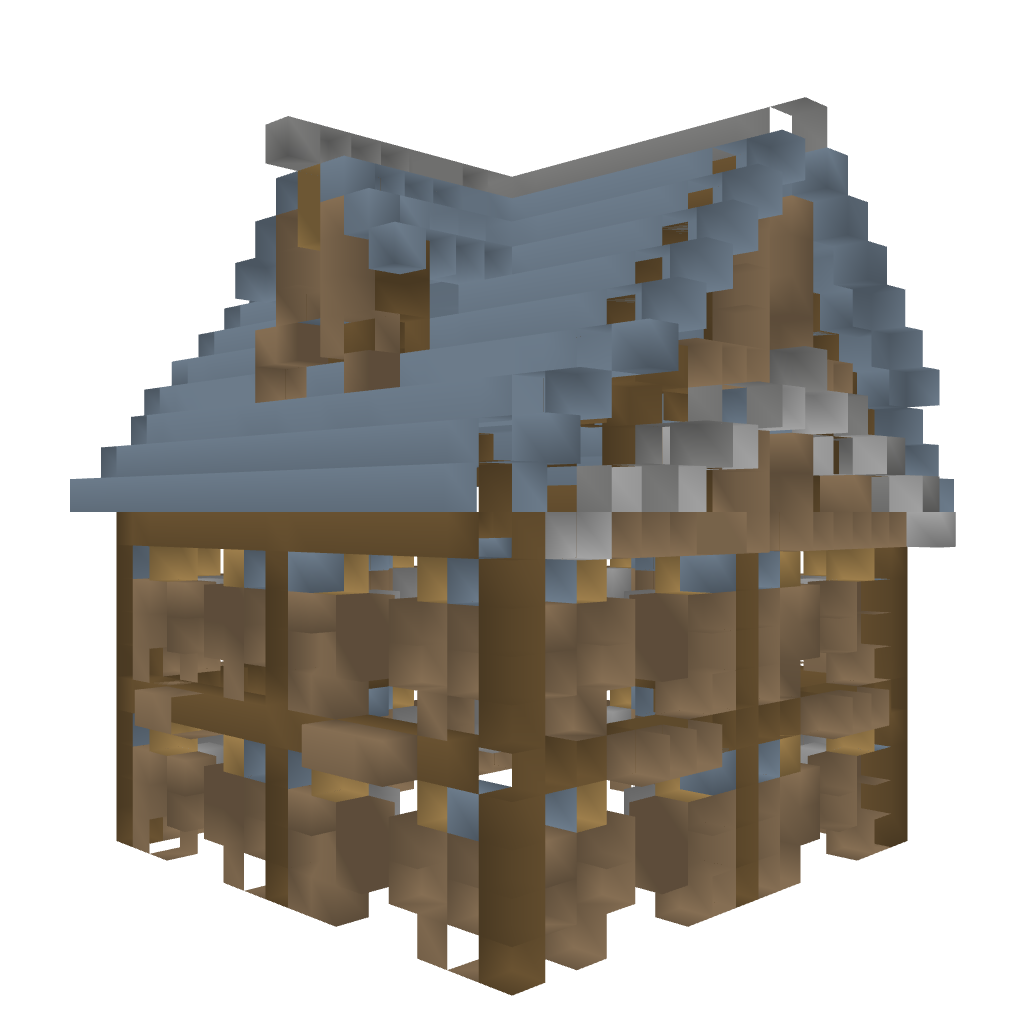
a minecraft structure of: Old Style House